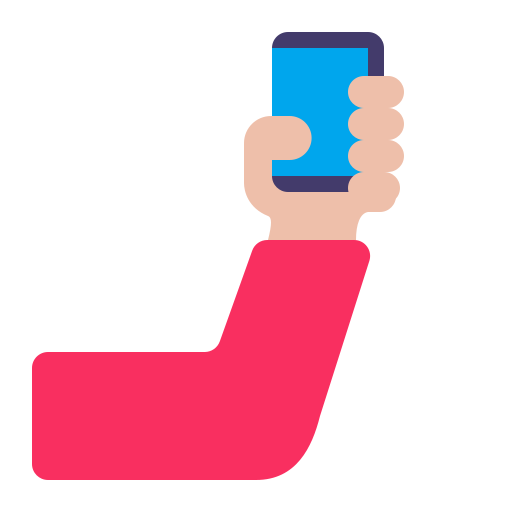
selfie flat  light